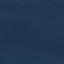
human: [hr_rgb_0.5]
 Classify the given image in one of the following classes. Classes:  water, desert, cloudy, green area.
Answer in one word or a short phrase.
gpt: water